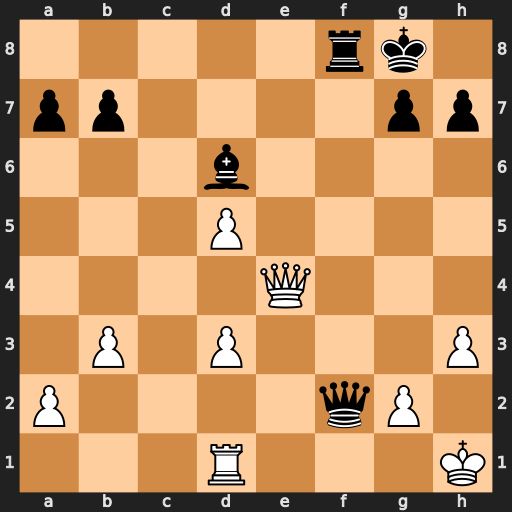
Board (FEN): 5rk1/pp4pp/3b4/3P4/4Q3/1P1P3P/P4qP1/3R3K
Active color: w
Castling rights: -
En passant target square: -
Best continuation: Qe6+ Kh8 Qxd6